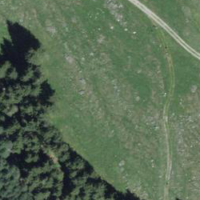
EUNIS habitat code: 23
Species observed at this site:
Ajuga pyramidalis